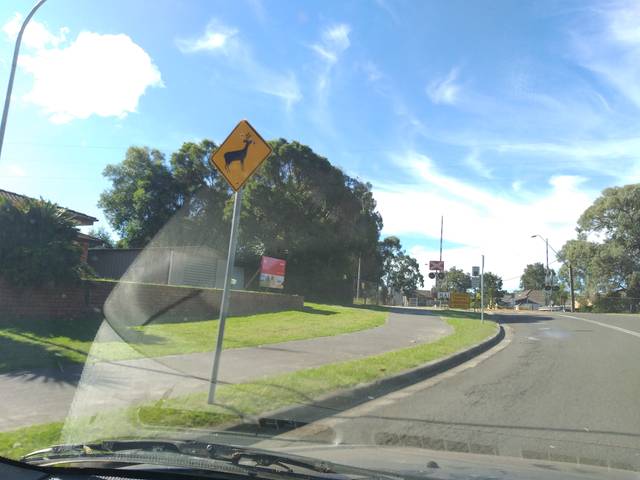
Region: Australia
Coordinates: -34.445, 150.843